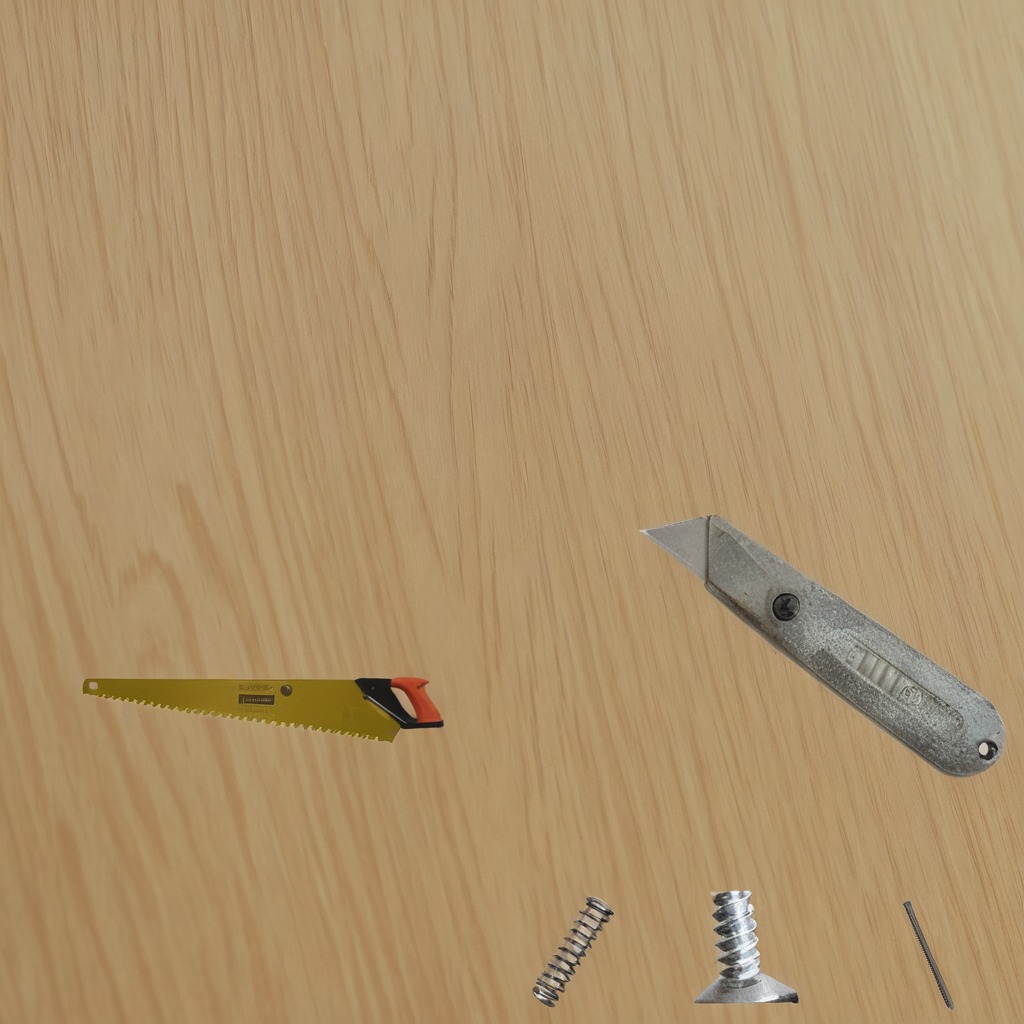
A utility knife, an iron nail, a coiled metal spring, and a metal saw are lying on the plywood surface.